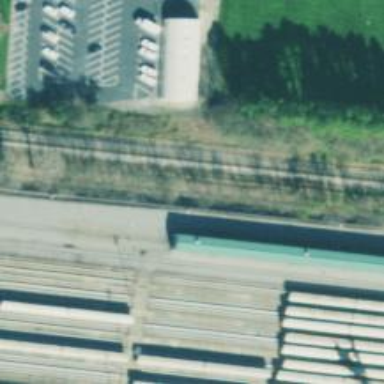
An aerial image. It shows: Building passage tunnel in yard with electrified rail service.